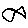
Label: fish